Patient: sex M, age 51
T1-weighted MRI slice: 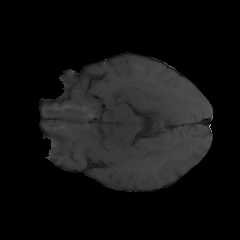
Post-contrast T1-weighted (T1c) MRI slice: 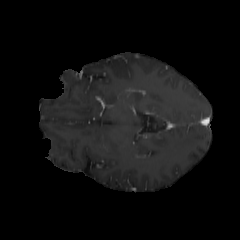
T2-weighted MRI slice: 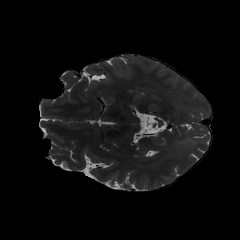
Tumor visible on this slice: no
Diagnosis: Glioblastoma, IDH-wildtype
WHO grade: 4